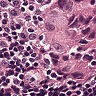
Metastatic tissue present: yes